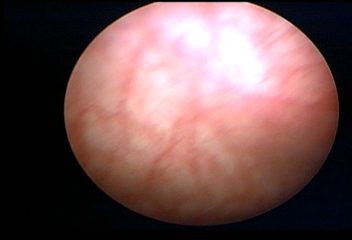
Modality: WLC
Class: Normal mucosa
Bladder cancer association: No